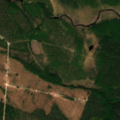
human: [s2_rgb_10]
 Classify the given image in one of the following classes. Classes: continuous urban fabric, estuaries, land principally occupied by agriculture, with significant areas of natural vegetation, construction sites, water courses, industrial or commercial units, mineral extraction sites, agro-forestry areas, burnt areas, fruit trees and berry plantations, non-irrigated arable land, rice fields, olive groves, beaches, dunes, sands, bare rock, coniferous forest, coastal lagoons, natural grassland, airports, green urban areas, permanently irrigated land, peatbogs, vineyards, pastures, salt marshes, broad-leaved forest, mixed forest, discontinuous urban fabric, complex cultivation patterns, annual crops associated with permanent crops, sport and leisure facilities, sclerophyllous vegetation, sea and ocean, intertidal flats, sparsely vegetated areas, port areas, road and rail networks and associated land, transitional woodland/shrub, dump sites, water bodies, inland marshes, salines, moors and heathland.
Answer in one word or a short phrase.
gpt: coniferous forest, mixed forest